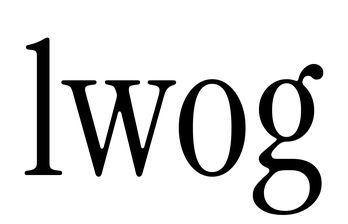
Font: InstrumentSerif-Regular